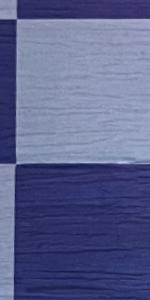
Label: Empty